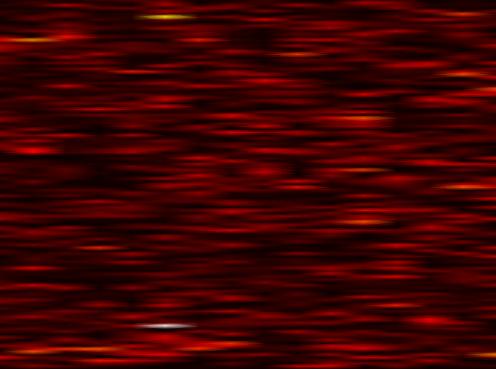
Label: WOLA